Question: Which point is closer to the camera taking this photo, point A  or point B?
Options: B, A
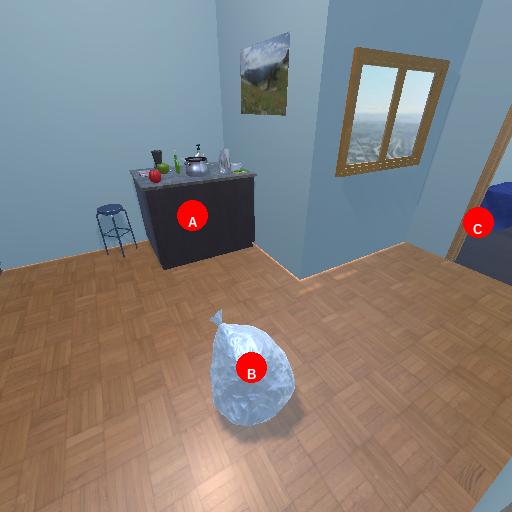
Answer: B